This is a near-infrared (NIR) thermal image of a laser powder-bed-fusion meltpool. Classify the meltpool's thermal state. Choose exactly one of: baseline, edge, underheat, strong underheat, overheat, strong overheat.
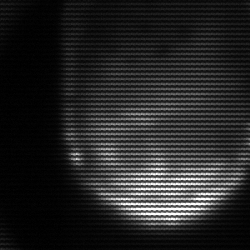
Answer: edge